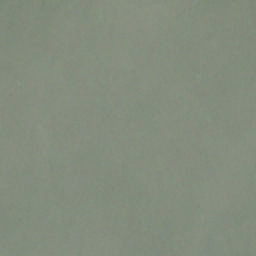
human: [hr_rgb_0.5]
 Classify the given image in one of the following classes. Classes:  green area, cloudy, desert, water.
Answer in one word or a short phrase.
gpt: cloudy